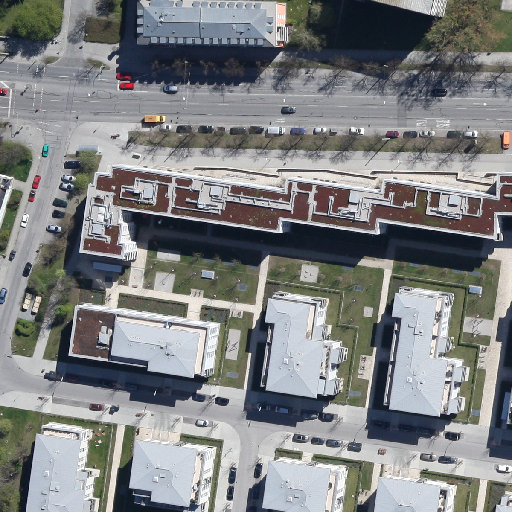
Referring expression: paved road